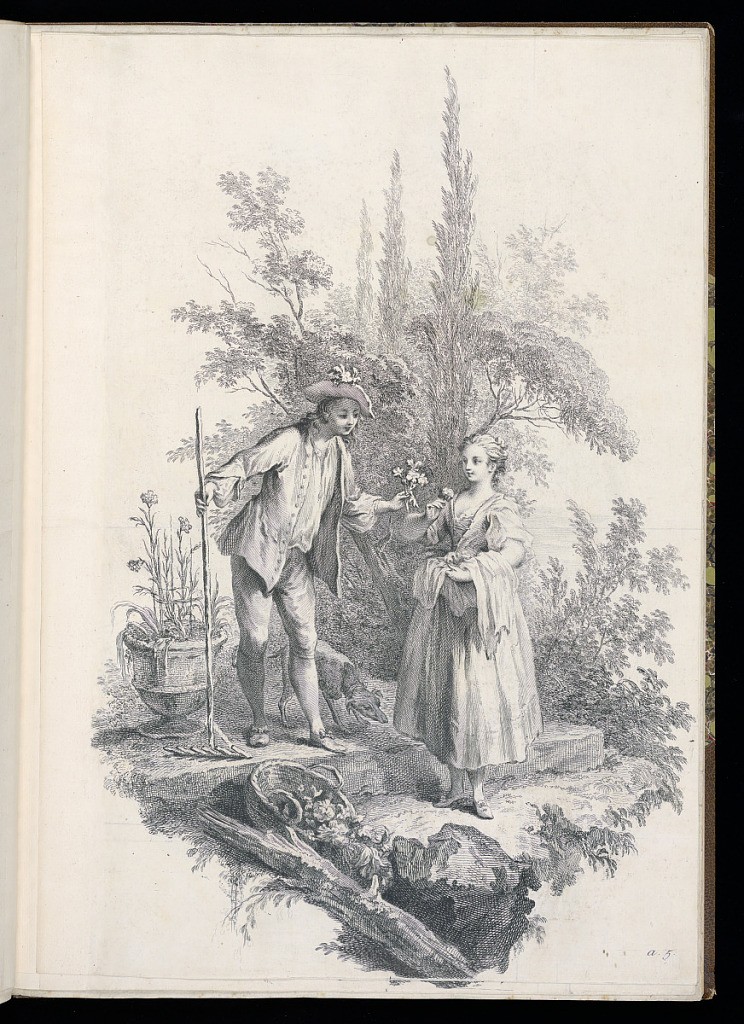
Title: Allegory of the Four Elements - Earth
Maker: Jacopo Amigoni, Italian, 1682–1752
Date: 1739-1752
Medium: Etching and engraving on laid paper
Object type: Bound print
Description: Vignette of a man and a woman in a verdant landscape. The man holds a rake in his right hand and hands a small bouquet of flowers to a woman, who gathers other flowers in a cloth. The plate is trimmed and only the plate number is visible.